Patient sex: M
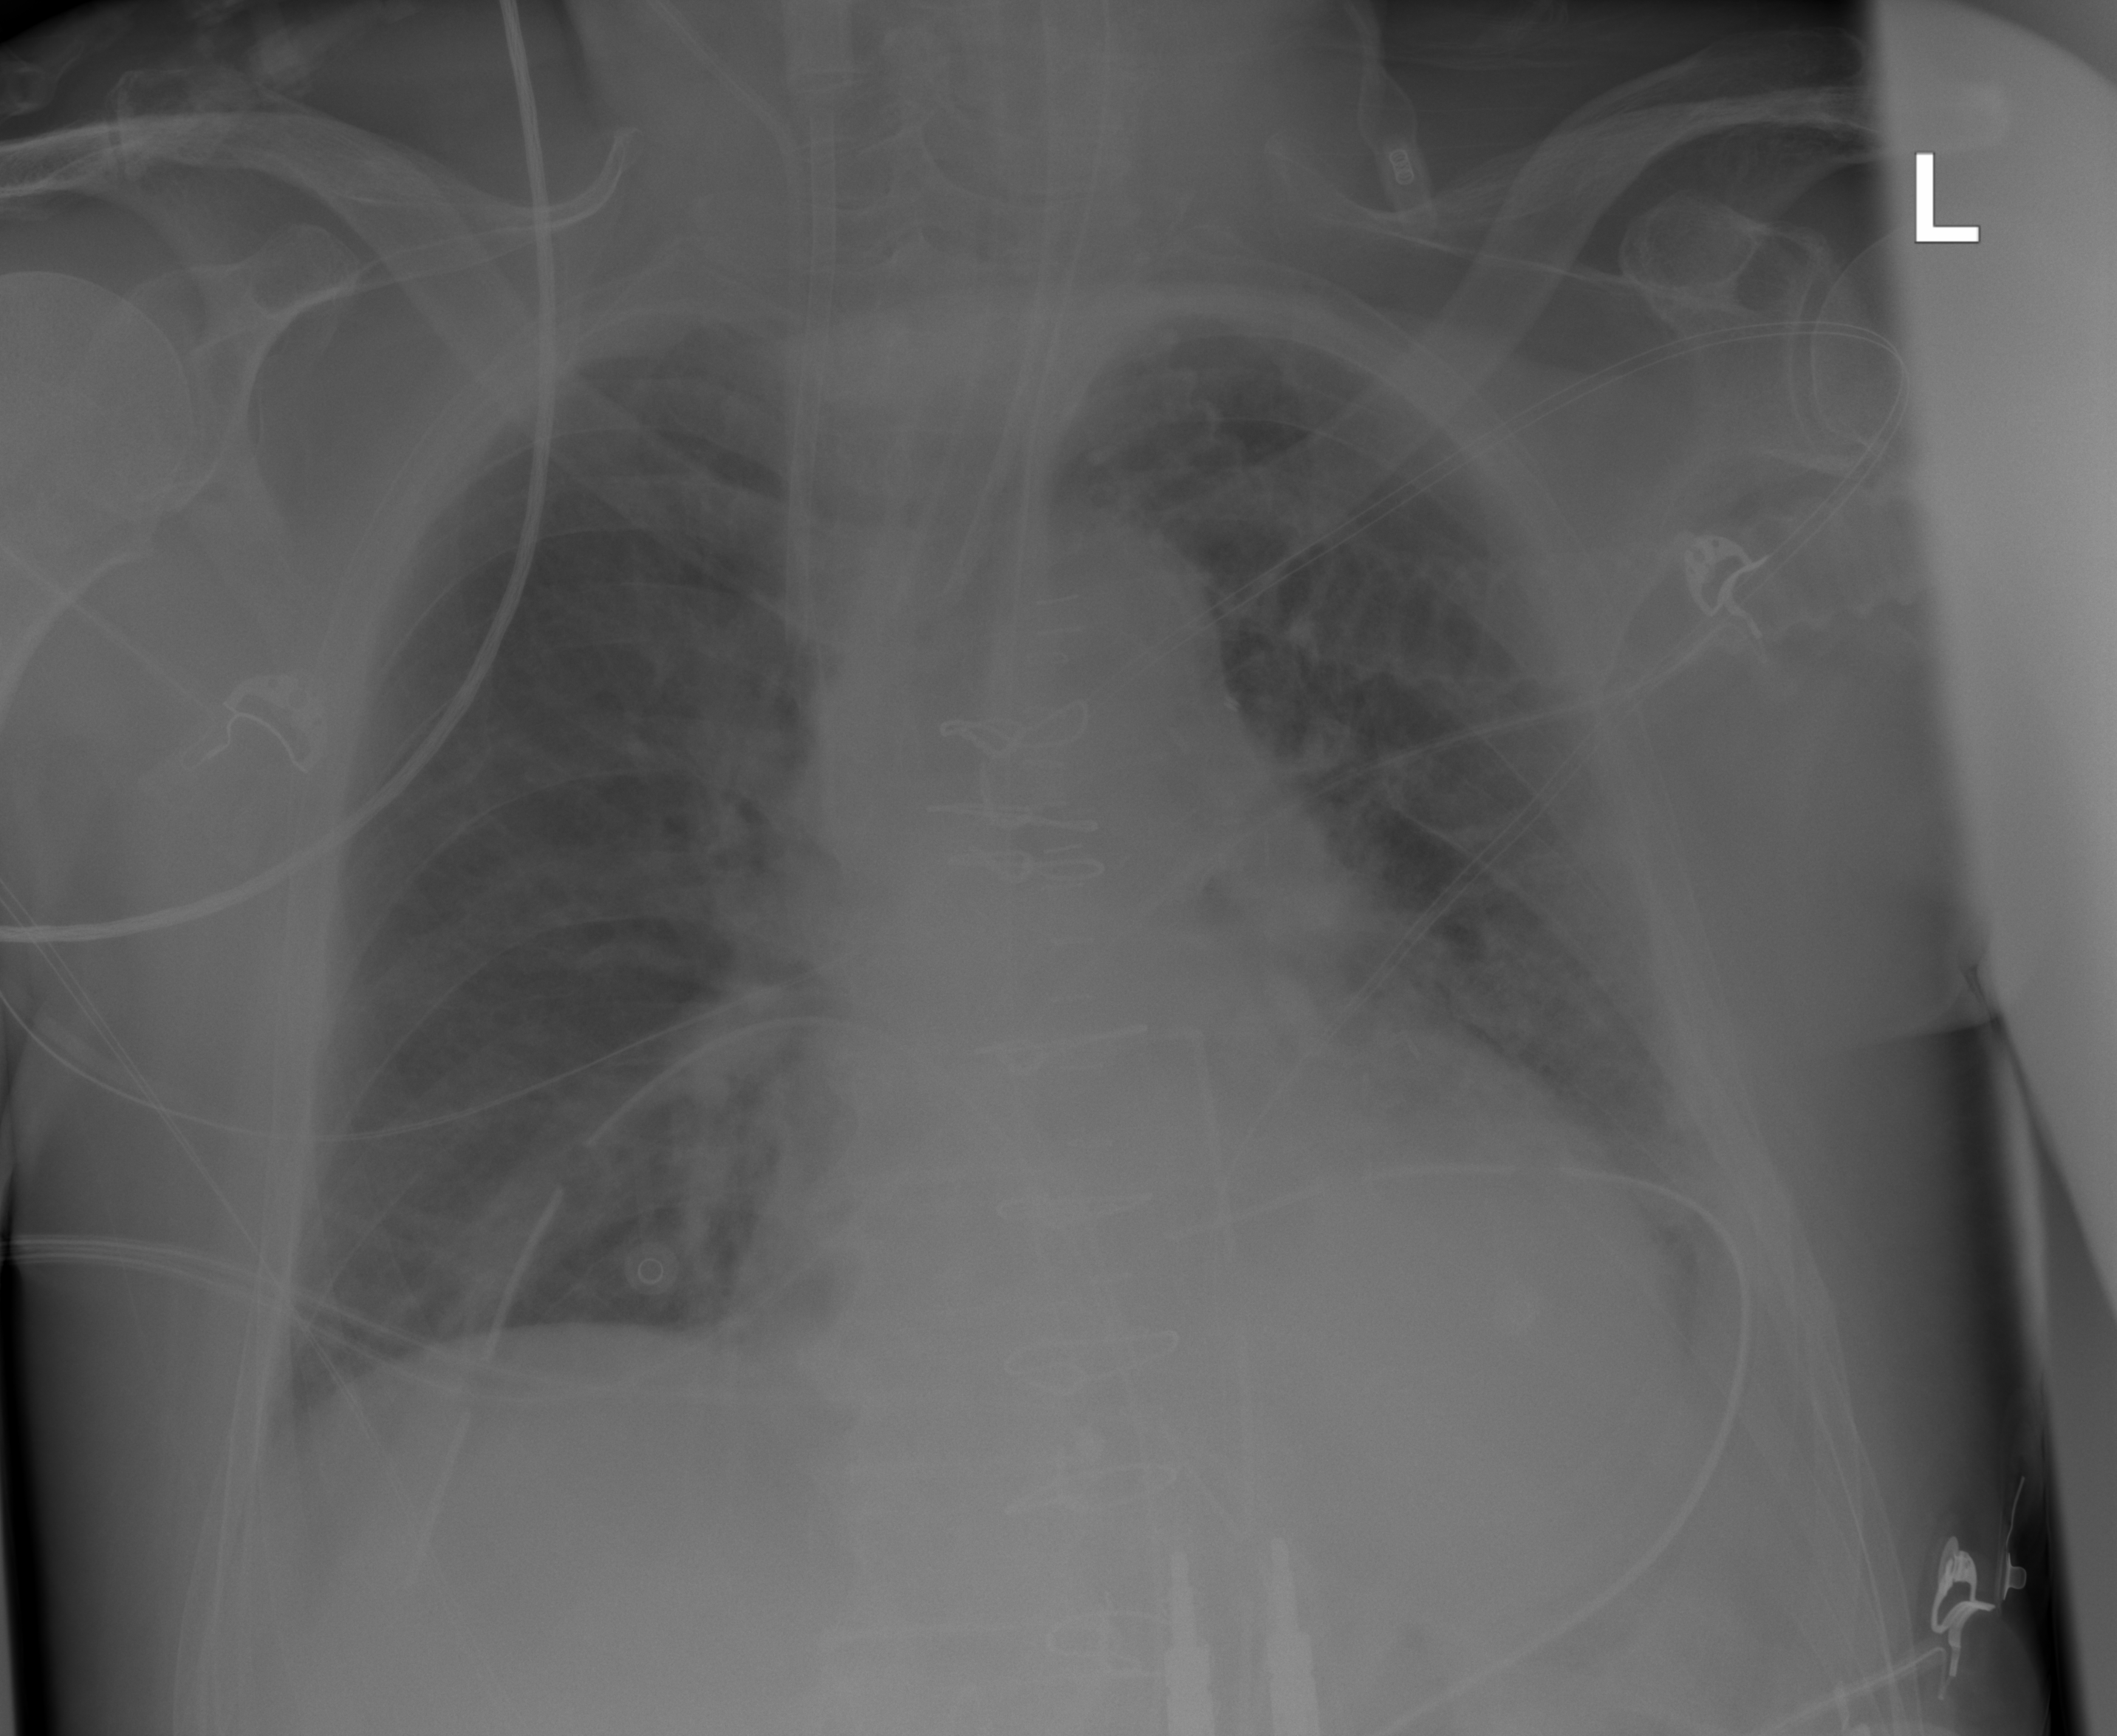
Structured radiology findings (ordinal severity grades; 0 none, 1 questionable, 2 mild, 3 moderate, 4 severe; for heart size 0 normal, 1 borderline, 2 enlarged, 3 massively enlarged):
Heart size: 2
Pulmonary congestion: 2
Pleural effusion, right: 0
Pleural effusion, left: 2
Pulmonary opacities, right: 2
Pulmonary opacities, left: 2
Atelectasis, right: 0
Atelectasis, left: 2